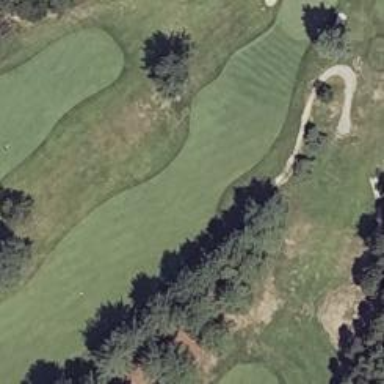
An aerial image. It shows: View of golf hole.